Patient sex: M
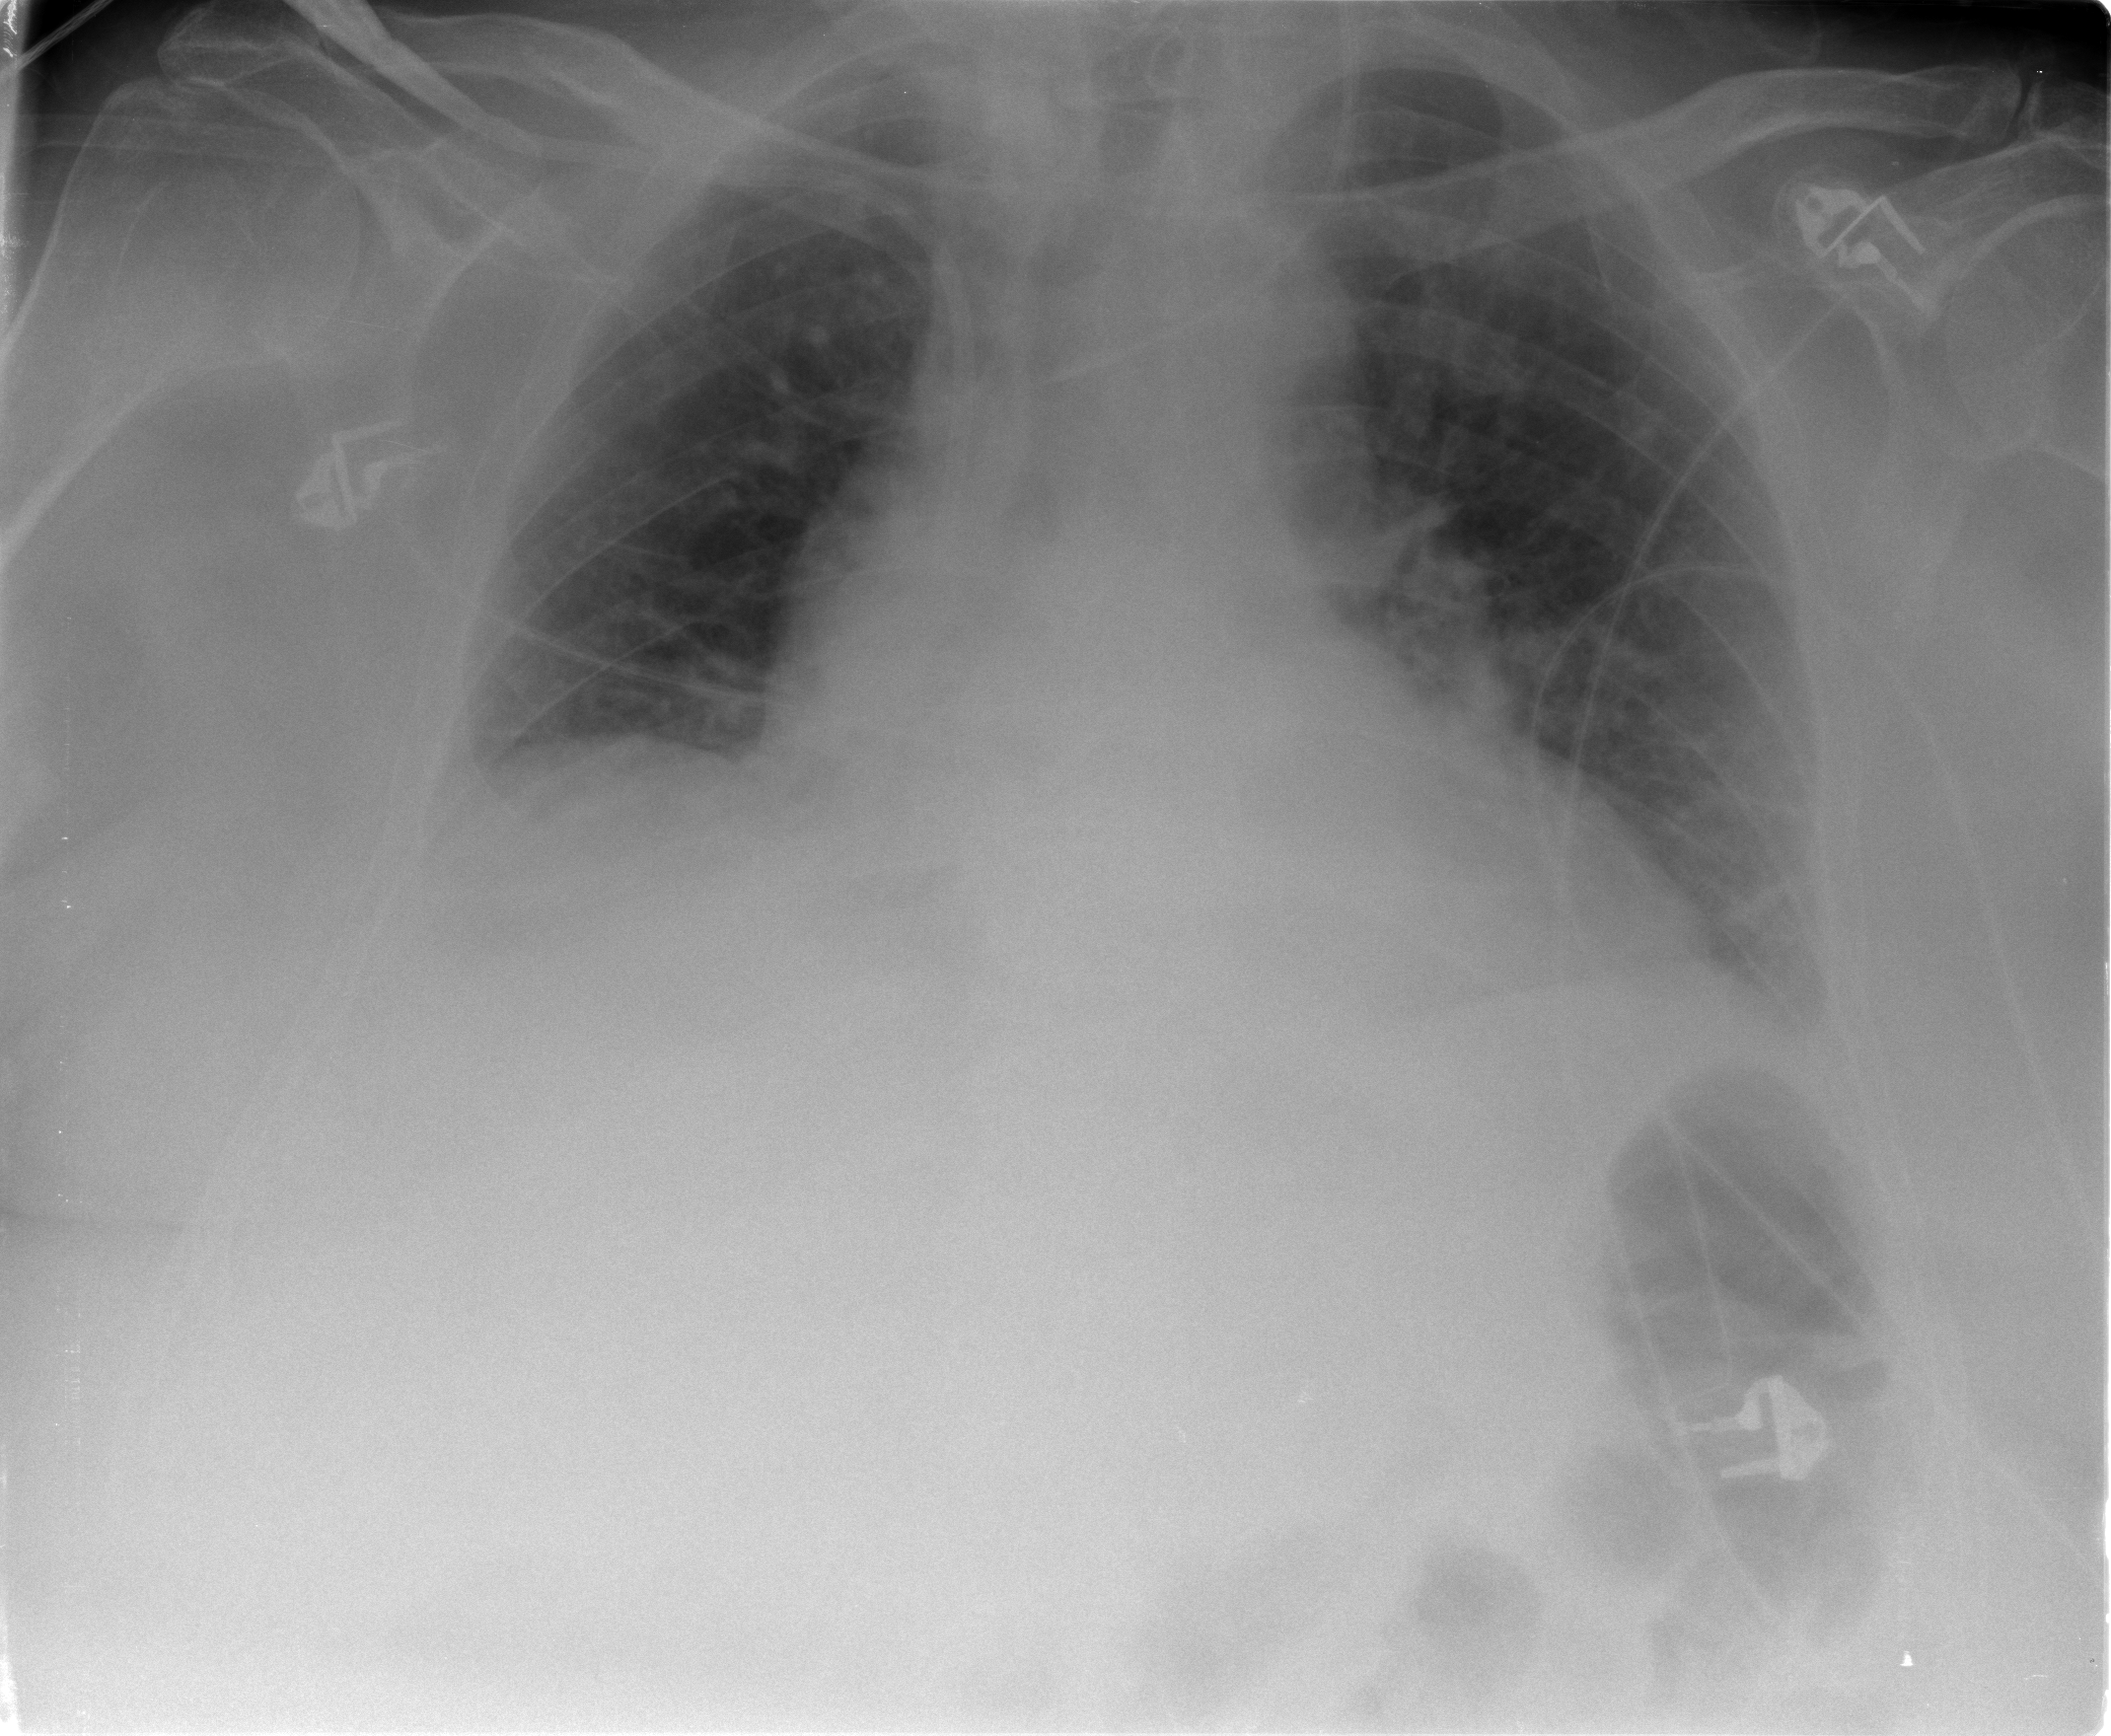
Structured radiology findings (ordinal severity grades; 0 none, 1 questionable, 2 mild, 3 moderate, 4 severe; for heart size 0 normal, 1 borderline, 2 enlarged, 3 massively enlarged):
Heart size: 2
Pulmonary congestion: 2
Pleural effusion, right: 2
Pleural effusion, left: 2
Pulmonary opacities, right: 0
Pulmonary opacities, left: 0
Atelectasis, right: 2
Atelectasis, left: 2